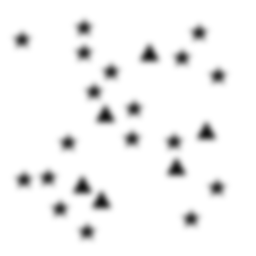
Squares: 0
Triangles: 6
Stars: 18
Total shapes: 24